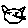
Label: cat